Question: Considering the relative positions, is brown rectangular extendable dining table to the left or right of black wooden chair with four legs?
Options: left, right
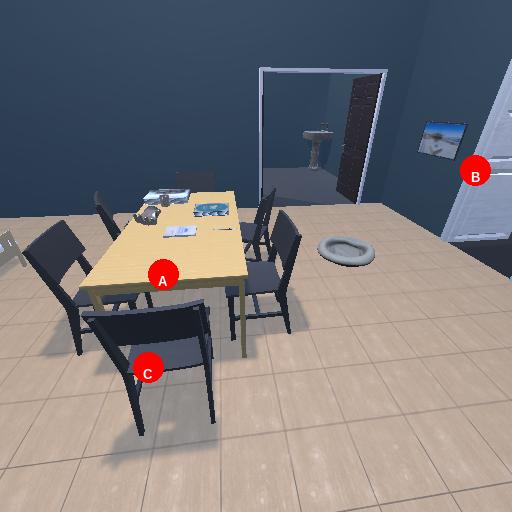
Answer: left